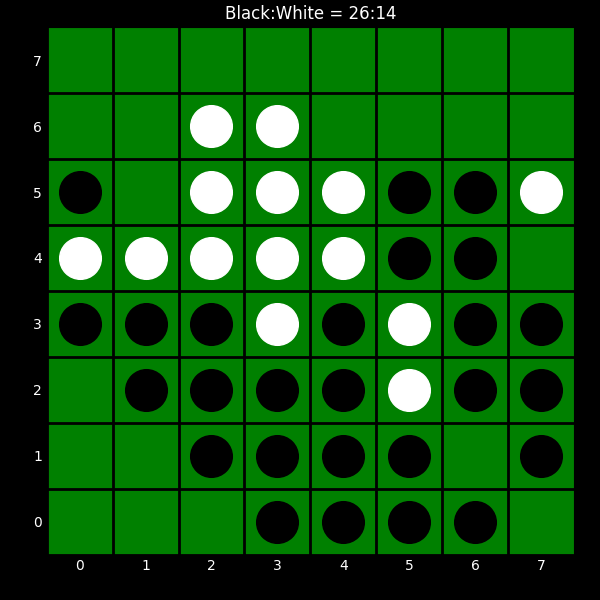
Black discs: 26
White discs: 14